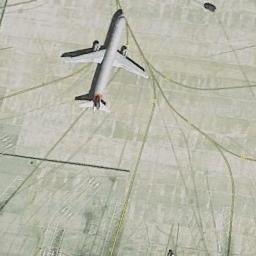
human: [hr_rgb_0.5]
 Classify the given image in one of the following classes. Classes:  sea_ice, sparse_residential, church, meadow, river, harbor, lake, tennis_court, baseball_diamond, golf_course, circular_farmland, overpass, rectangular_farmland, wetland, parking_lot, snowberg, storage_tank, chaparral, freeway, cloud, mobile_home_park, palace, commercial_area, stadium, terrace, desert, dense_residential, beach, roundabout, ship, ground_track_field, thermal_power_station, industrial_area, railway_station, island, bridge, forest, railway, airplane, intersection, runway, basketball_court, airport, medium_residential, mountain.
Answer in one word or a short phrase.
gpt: airplane